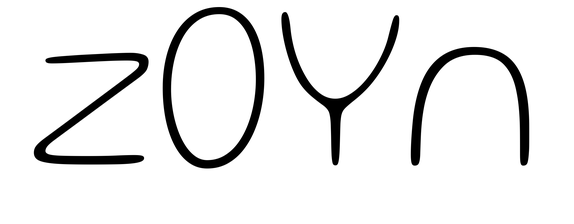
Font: Gluten_Thin